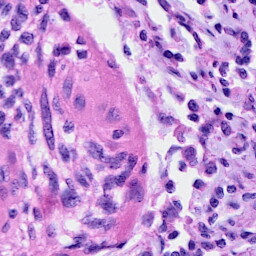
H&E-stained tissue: Cervix